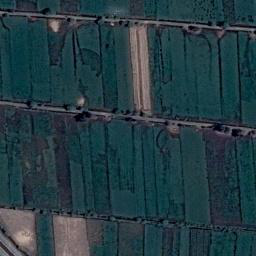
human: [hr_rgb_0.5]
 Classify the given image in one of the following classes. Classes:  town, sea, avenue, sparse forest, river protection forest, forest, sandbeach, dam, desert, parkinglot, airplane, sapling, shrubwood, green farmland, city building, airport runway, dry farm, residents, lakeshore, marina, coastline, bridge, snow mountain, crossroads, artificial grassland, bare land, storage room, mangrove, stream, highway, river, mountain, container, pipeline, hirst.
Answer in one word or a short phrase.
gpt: green farmland